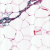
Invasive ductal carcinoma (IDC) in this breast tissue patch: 0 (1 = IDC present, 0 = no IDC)